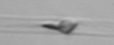
Label: Dactyliosolen_blavyanus